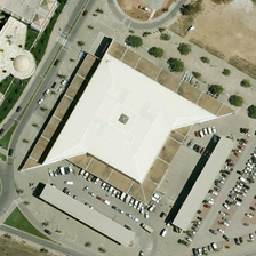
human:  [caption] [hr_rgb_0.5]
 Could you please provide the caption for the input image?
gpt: The project's characteristic center is surrounded by vehicles and plants.

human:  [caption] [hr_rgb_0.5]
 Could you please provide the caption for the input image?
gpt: There is a parking lot on both sides of the triangular conference center.

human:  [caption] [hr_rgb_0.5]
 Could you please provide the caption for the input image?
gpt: The center of the design is surrounded by vehicles and plants.

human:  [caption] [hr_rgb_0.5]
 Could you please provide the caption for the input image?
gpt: There are parking lots on both sides of the triangular conference center.

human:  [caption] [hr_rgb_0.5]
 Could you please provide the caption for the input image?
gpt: The triangular conference center is flanked by parking lots.